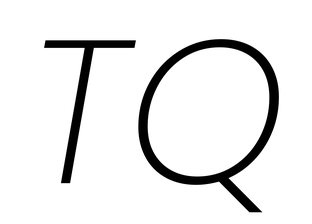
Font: Poppins-ExtraLightItalic